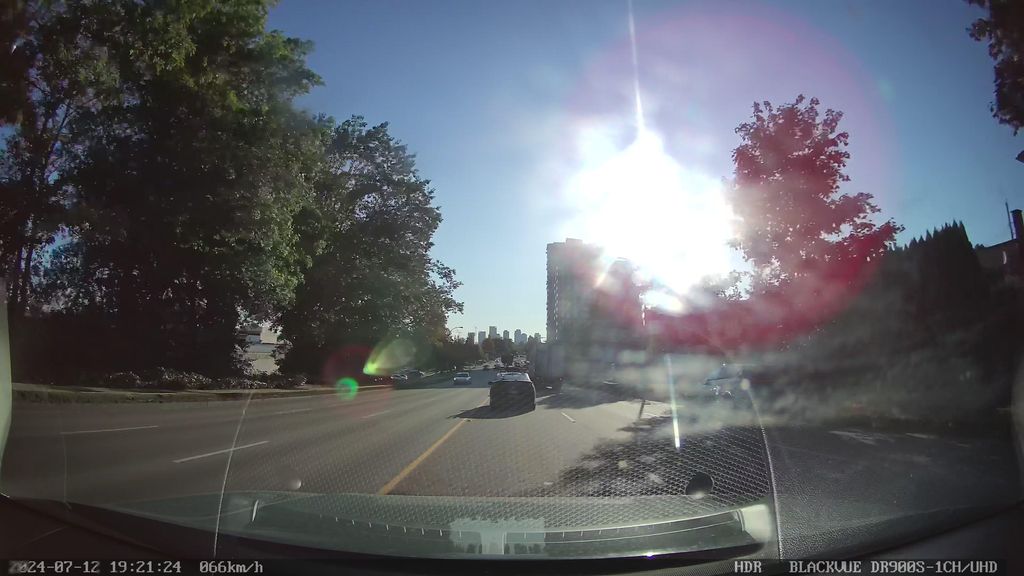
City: vancouver